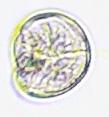
Label: Dinoflagellate-Unknown